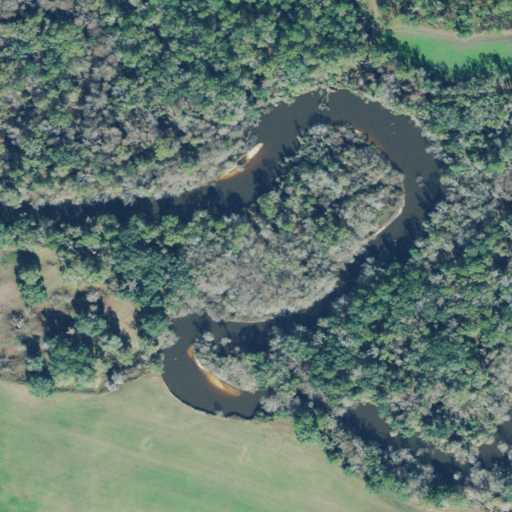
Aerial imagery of cliff(s) in Georgia named Pine Bluff containing woody wetlands, cultivated crops, and herbaceous wetlands